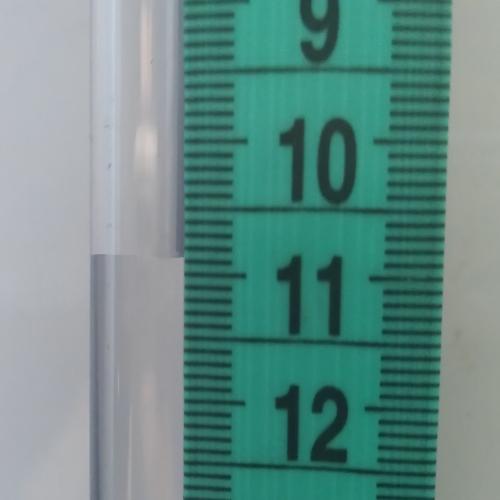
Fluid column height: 10.9 cm